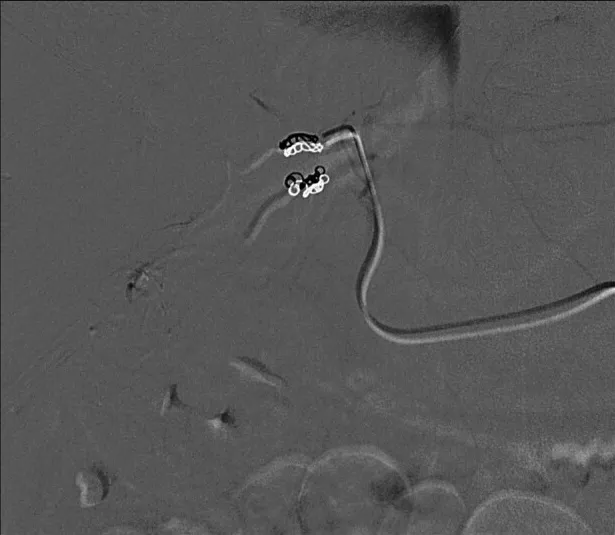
Metal microspirals and devascularizated lesion.
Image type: radiology (ct)